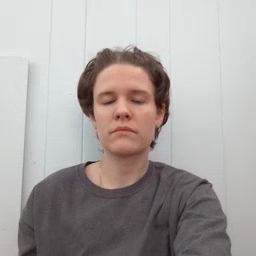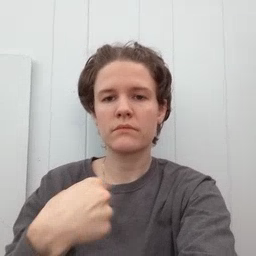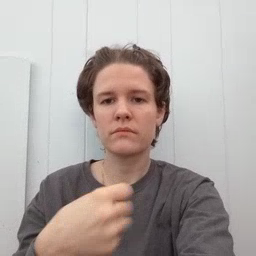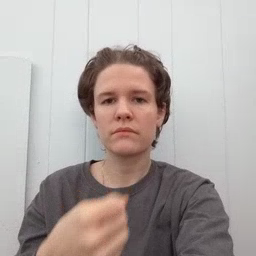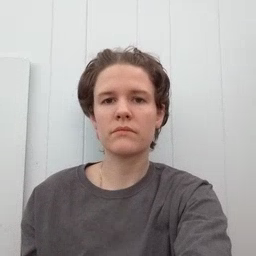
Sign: make